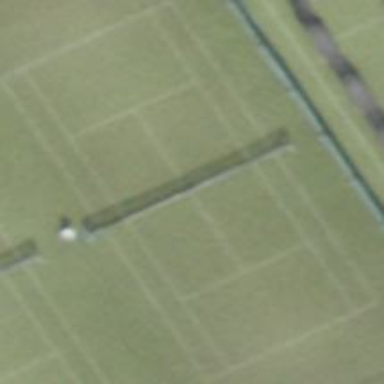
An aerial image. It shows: Tennis court on the leisure land pitch.